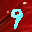
Label: 9